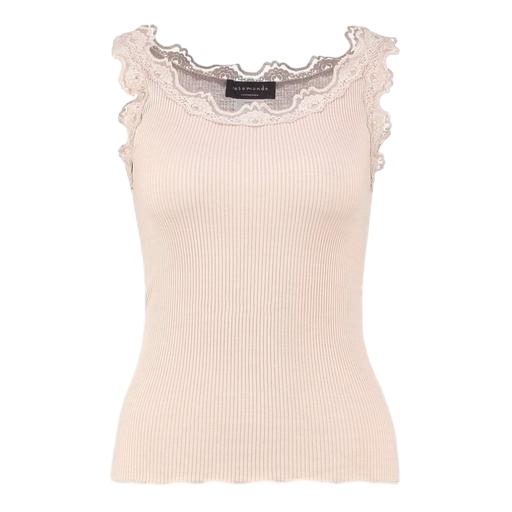
lace-trimmed ribbed tank, beige tank top, pink lace-accented top, white background